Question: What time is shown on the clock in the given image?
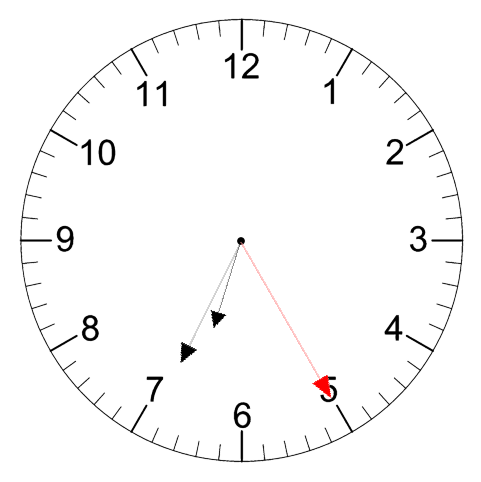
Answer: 06:34:25